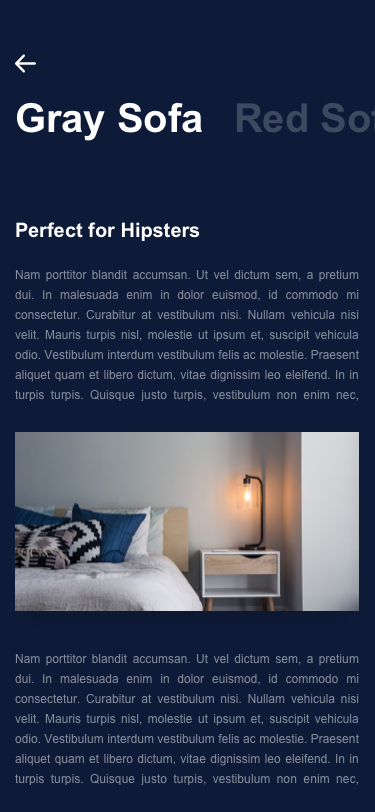
Text in this UI design:
Gray Sofa
Red Sofa
Nam porttitor blandit accumsan. Ut vel dictum sem, a pretium dui. In malesuada enim in dolor euismod, id commodo mi consectetur. Curabitur at vestibulum nisi. Nullam vehicula nisi velit. Mauris turpis nisl, molestie ut ipsum et, suscipit vehicula odio. Vestibulum interdum vestibulum felis ac molestie. Praesent aliquet quam et libero dictum, vitae dignissim leo eleifend. In in turpis turpis. Quisque justo turpis, vestibulum non enim nec, tempor mollis mi. Sed vel tristique quam.
Nam porttitor blandit accumsan. Ut vel dictum sem, a pretium dui. In malesuada enim in dolor euismod, id commodo mi consectetur. Curabitur at vestibulum nisi. Nullam vehicula nisi velit. Mauris turpis nisl, molestie ut ipsum et, suscipit vehicula odio. Vestibulum interdum vestibulum felis ac molestie. Praesent aliquet quam et libero dictum, vitae dignissim leo eleifend. In in turpis turpis. Quisque justo turpis, vestibulum non enim nec, tempor mollis mi. Sed vel tristique quam.
Perfect for Hipsters